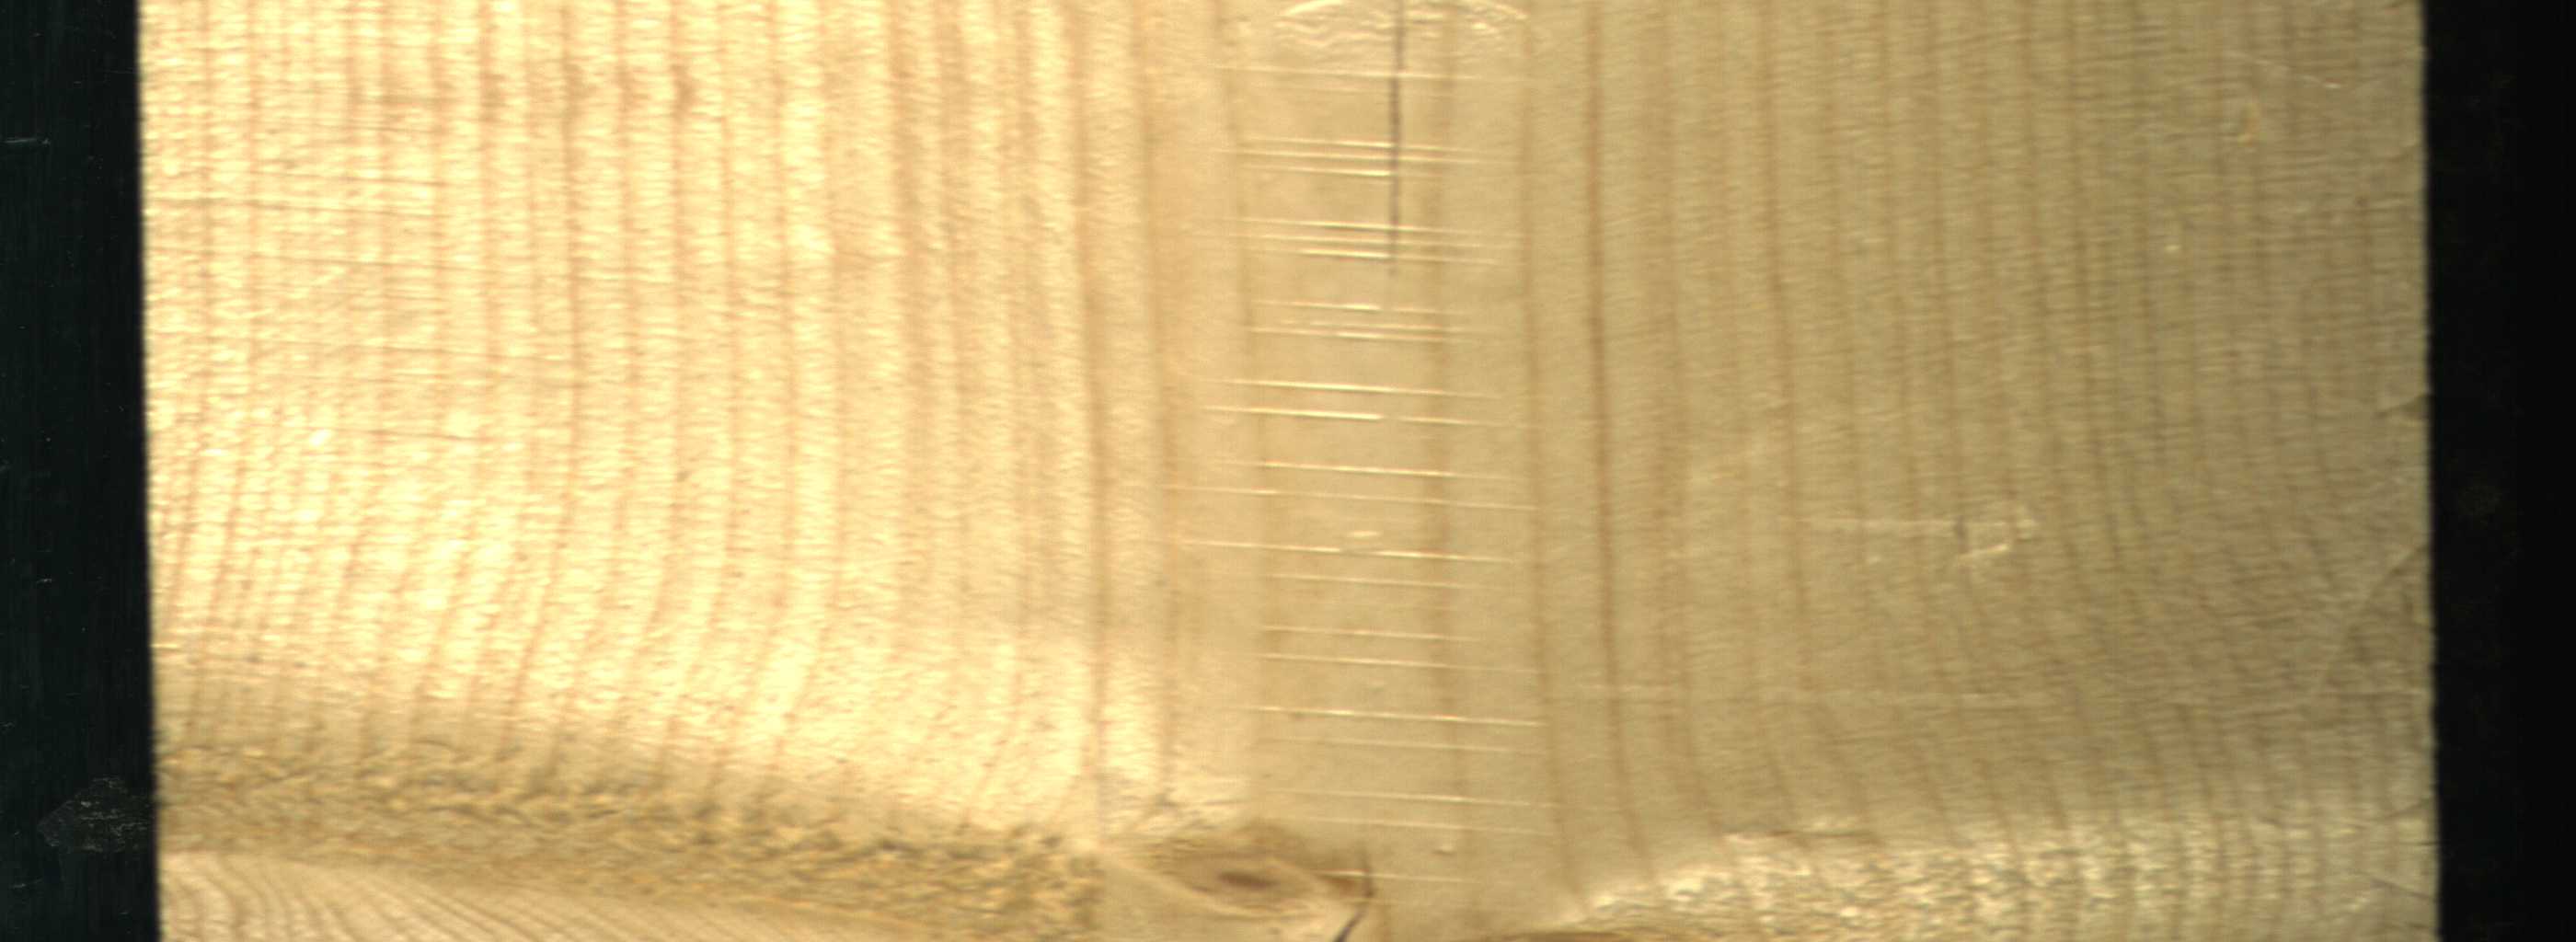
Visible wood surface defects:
Crack
Crack
Live_Knot